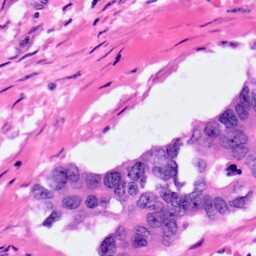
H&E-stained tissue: Pancreatic